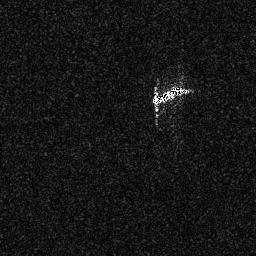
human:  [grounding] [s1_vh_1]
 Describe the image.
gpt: In the satellite image, there is  <ref>1 medium ship </ref> <box>[[58, 33, 73, 40, 0]]</box> located at center.